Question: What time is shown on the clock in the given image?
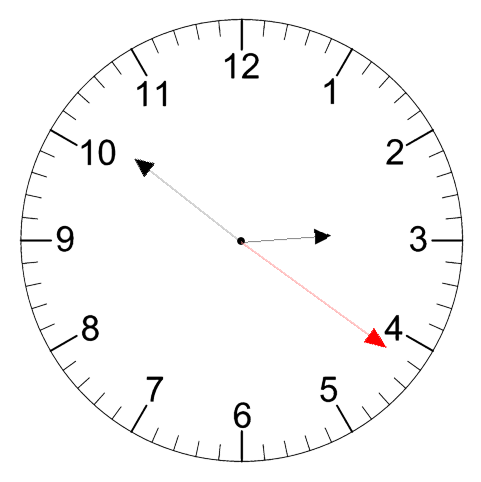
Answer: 02:51:21